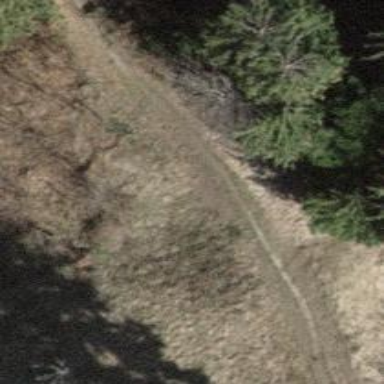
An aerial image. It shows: Well-maintained compacted track with grade3 tracktype and excellent trail visibility.